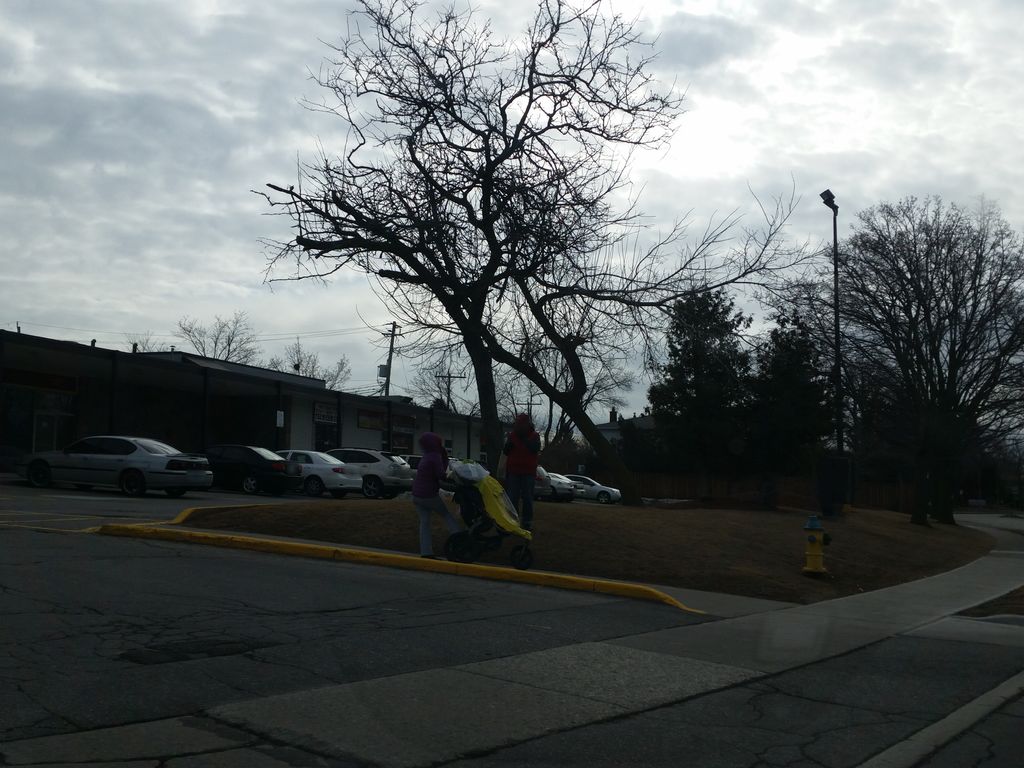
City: toronto